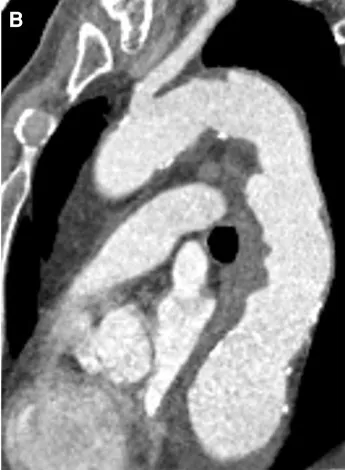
Preoperative CTA. (B) Proximal landing zone distal to the left subclavian artery (30 mm).
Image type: radiology (ct)